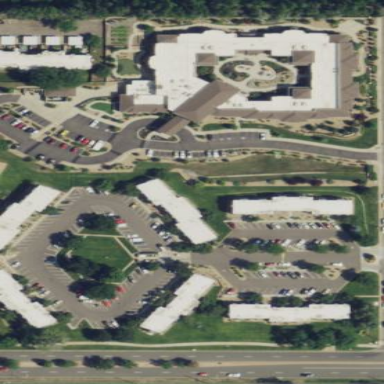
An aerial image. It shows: Building.